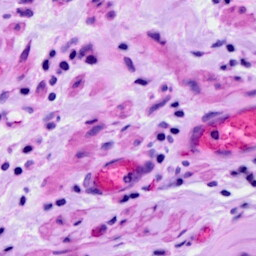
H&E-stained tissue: Ovarian